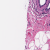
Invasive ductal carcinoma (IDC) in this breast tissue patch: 0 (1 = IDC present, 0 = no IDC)